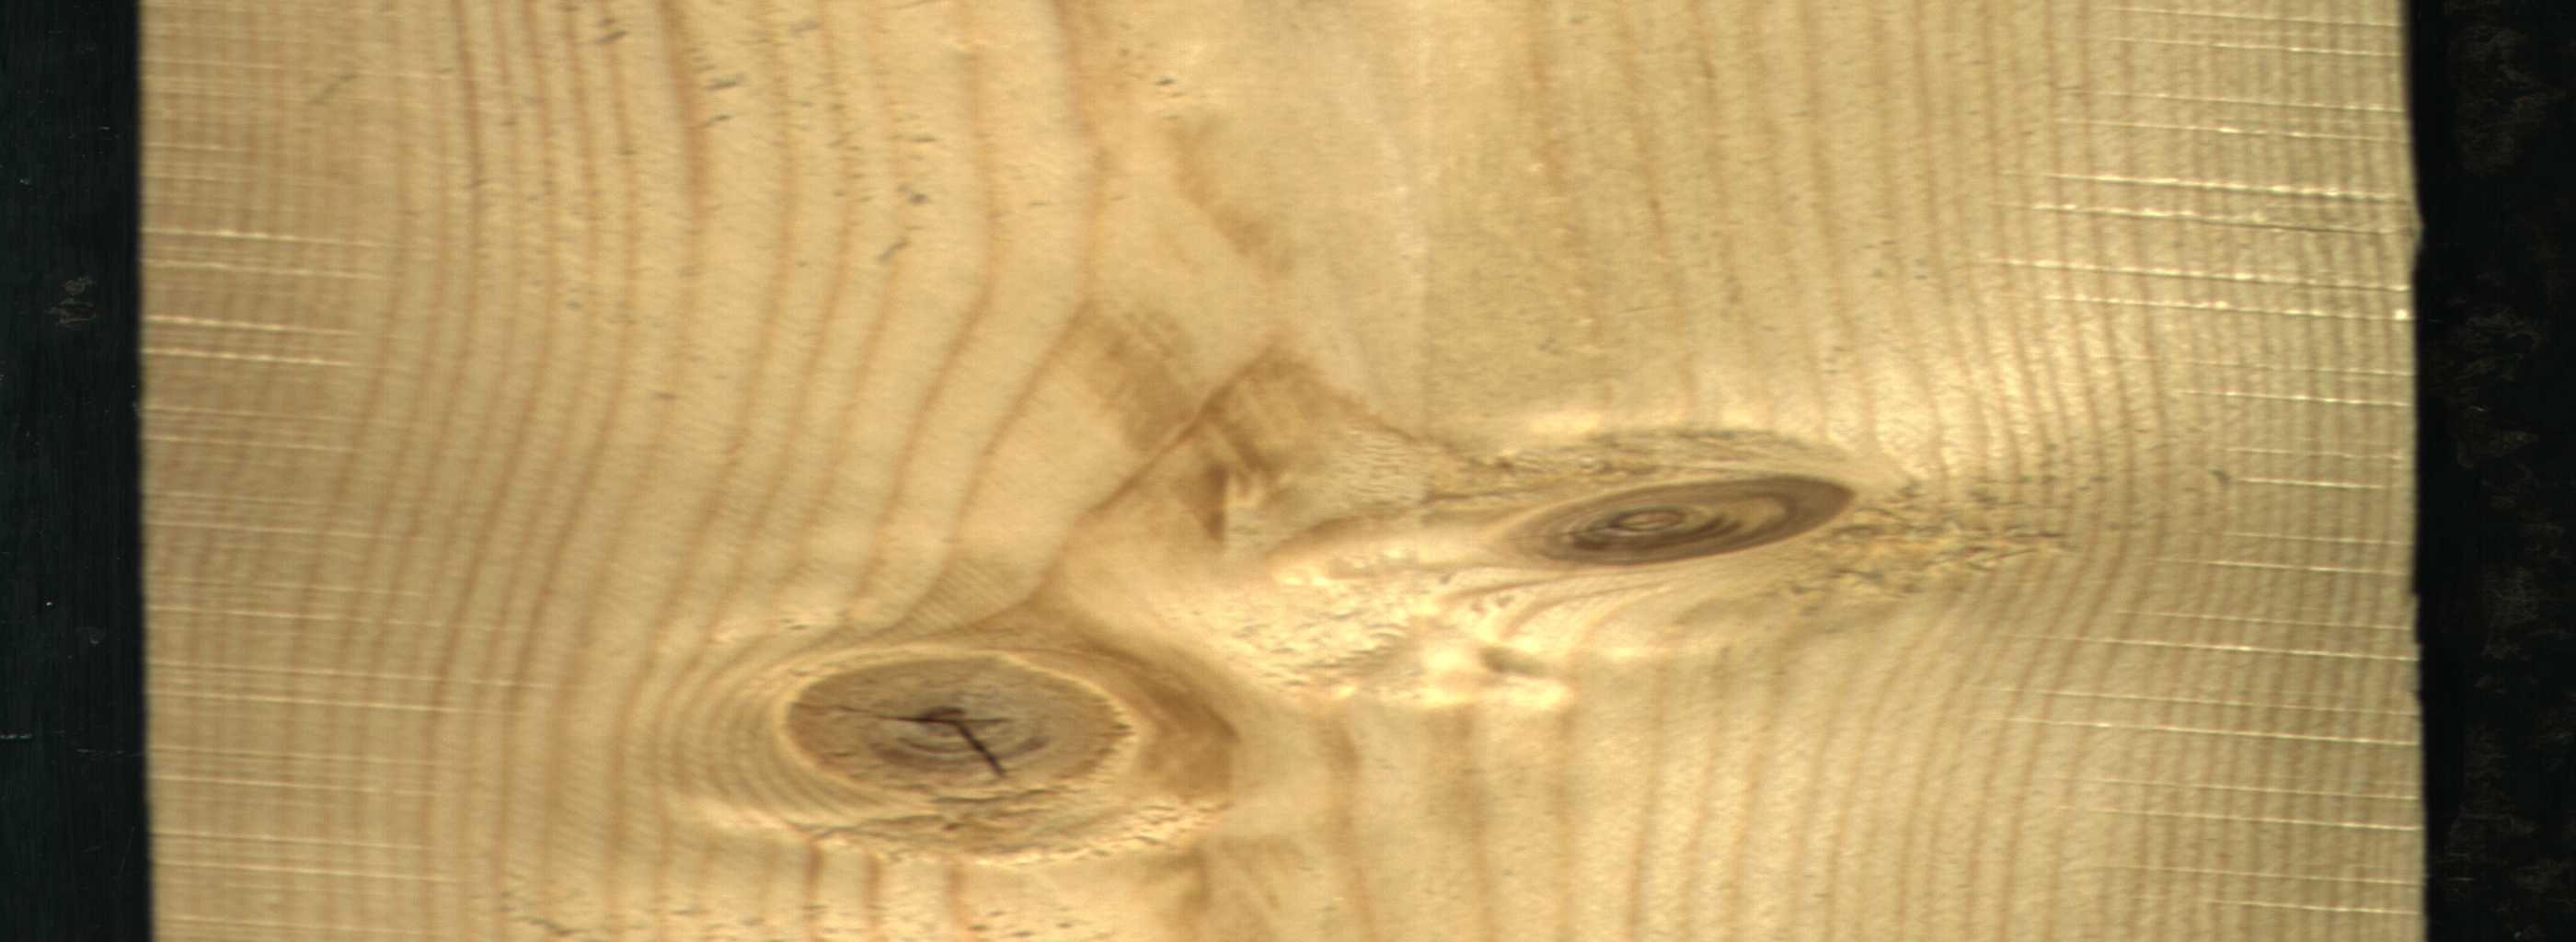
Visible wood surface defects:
knot_with_crack
Live_Knot